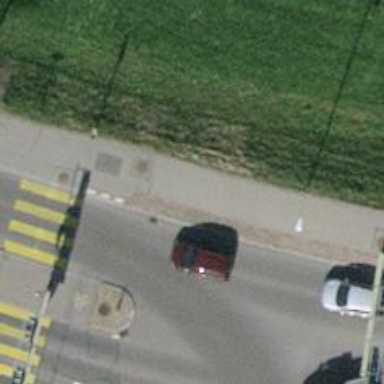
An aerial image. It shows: Tram level crossing on the railway.